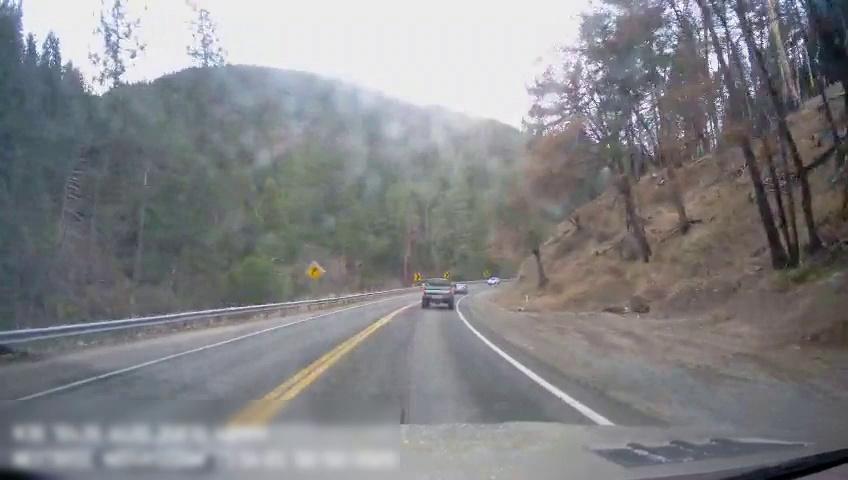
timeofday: Day
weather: Sunny
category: Drivable Space
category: Vehicles | Car
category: Vehicles | Truck
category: Vehicles | SUV
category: Lanes | Current Lane
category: Lanes | Current Lane
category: Lanes | Alternate Lane
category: Traffic | Signs